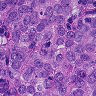
Metastatic tissue present: yes